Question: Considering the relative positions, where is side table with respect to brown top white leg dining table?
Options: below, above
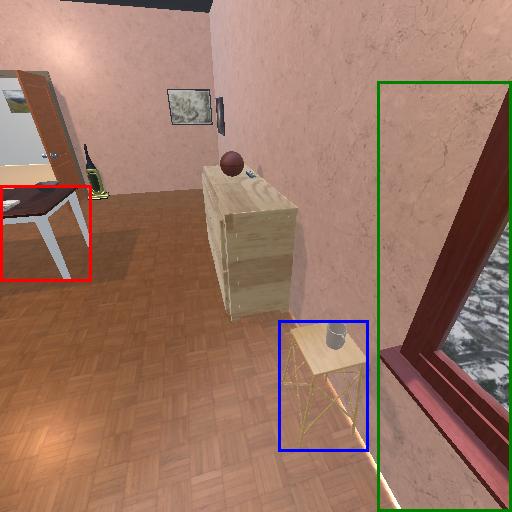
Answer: below